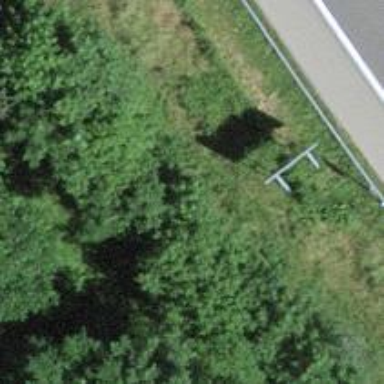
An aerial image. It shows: Pole supporting pipeline marker with roof cover.